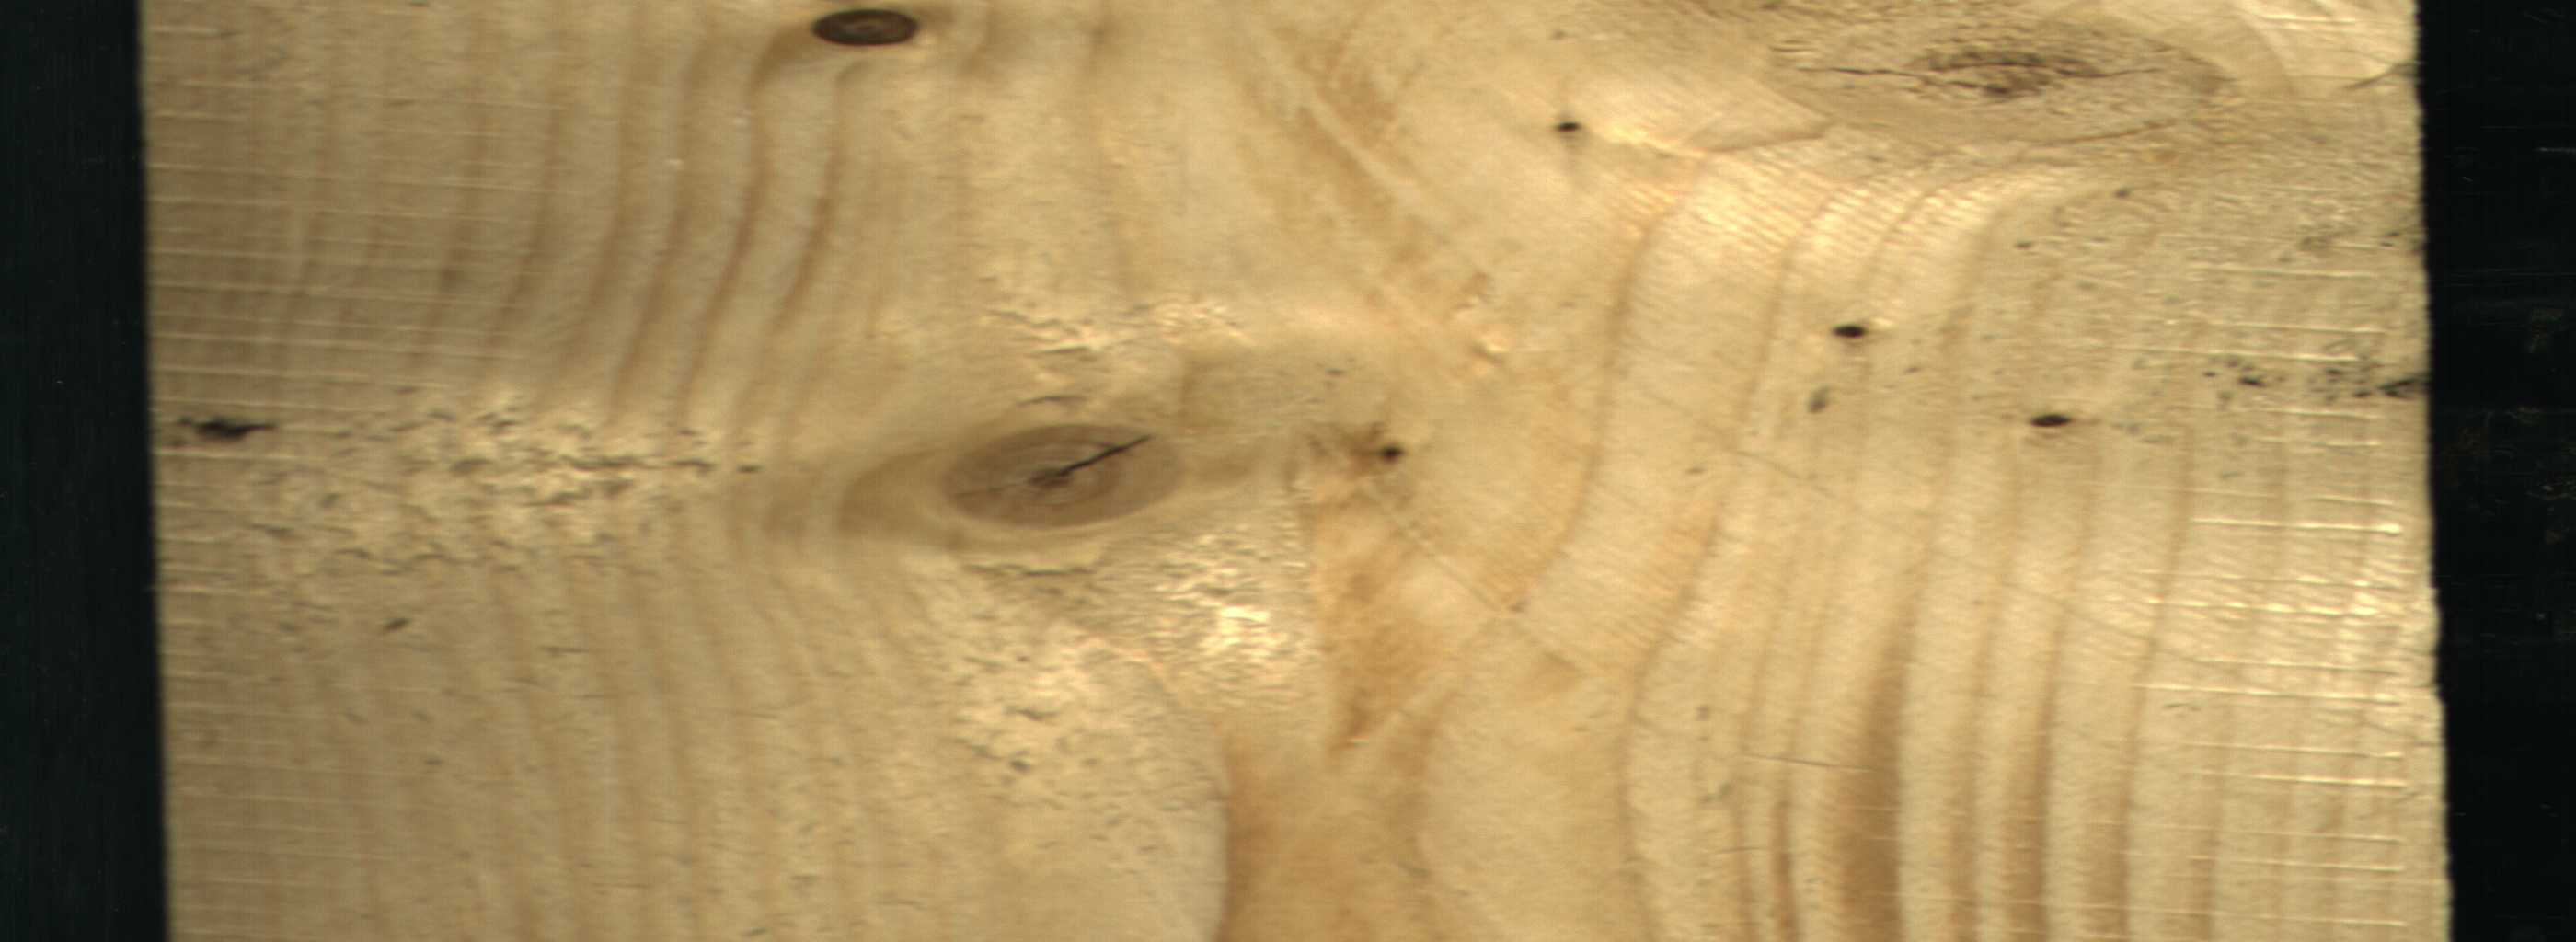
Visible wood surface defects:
knot_with_crack
Dead_Knot
Dead_Knot
Dead_Knot
Dead_Knot
Dead_Knot
Dead_Knot
Live_Knot